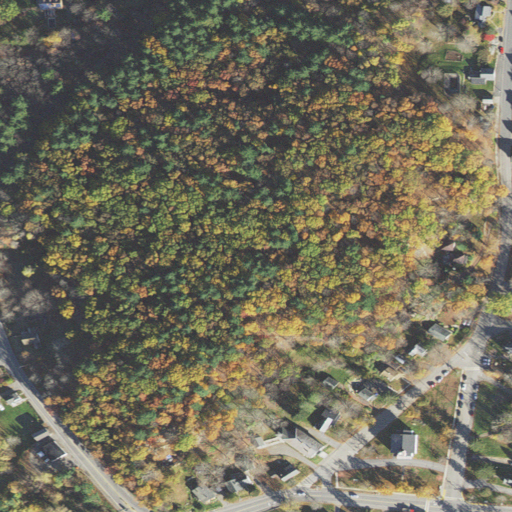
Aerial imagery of mountain in Massachusetts named Powderhouse Hill containing deciduous forest, medium intensity development, mixed forest, woody wetlands, low intensity development, open development, evergreen forest, high intensity development, and barren land